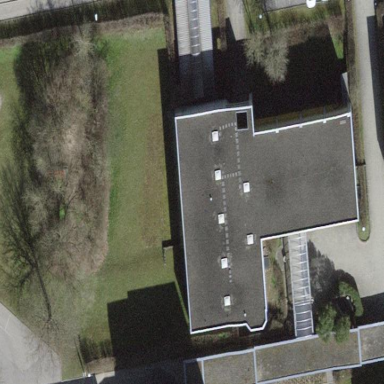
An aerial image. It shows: School building.